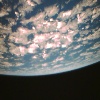
Label: cloud